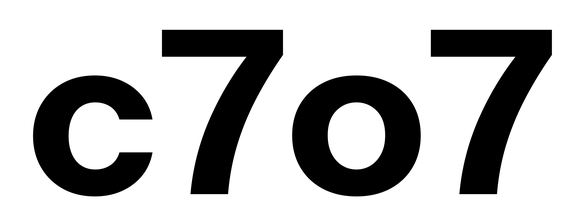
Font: InstrumentSans_Bold